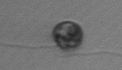
Label: flagellate